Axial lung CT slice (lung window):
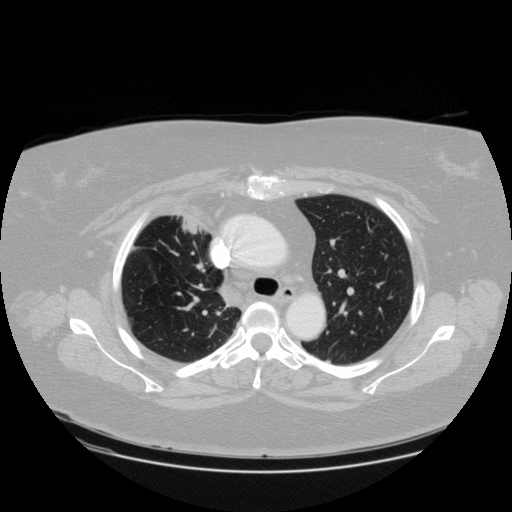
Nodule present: no